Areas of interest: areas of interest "Business office"
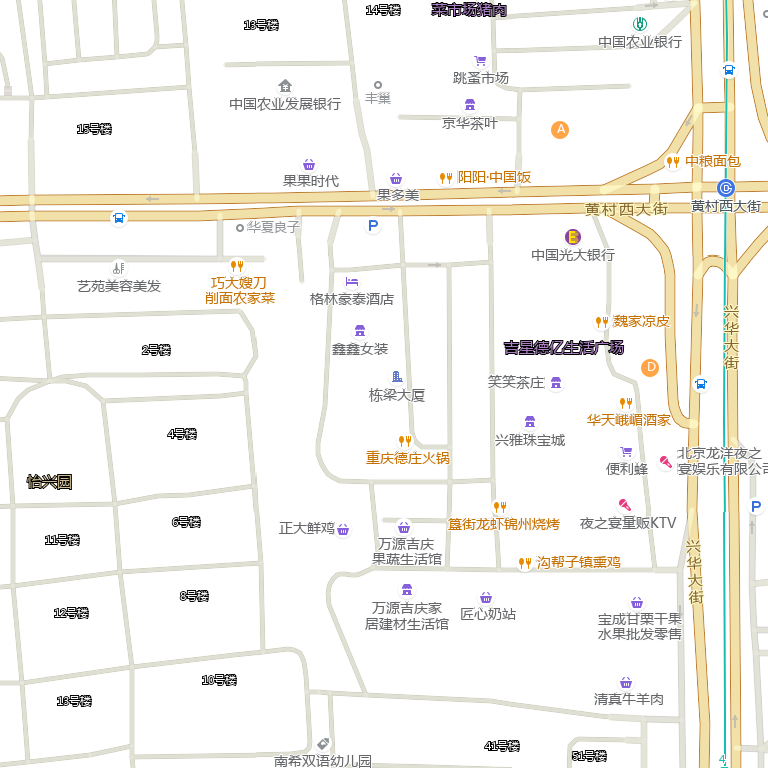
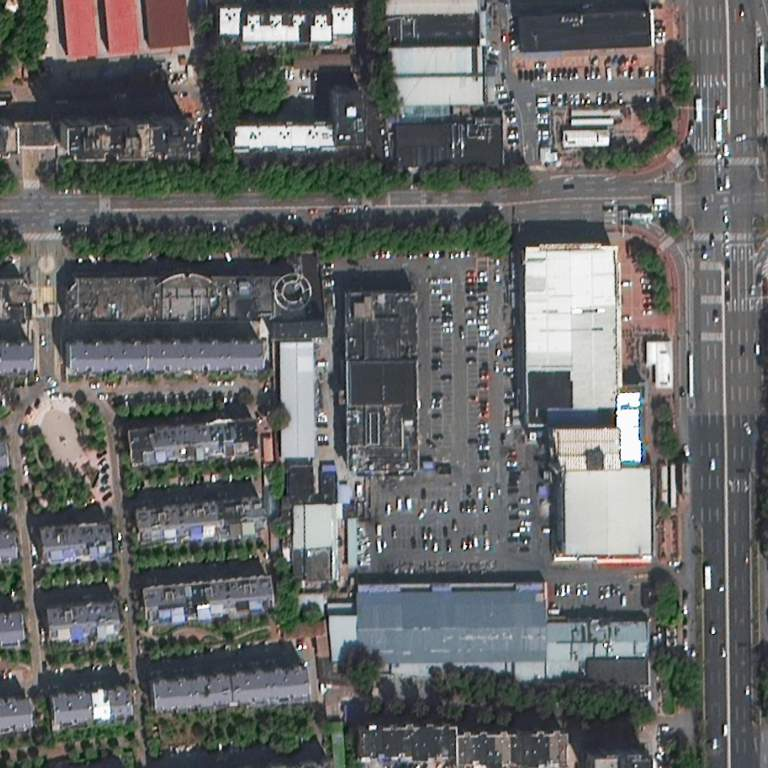